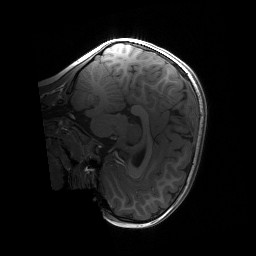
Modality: T1w
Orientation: sagittal
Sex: female
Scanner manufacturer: siemens
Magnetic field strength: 3 T
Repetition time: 1.9 s
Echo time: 0.00243 s